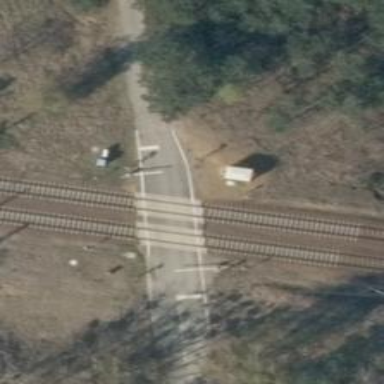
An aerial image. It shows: Level crossing with light signals and saltire markings.